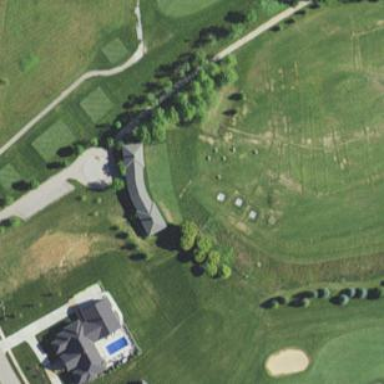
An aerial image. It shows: School with golf course nearby.